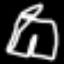
Label: pants